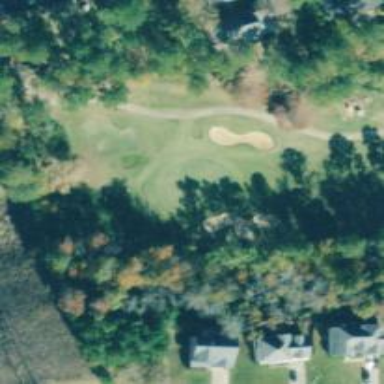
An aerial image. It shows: View of golf hole.